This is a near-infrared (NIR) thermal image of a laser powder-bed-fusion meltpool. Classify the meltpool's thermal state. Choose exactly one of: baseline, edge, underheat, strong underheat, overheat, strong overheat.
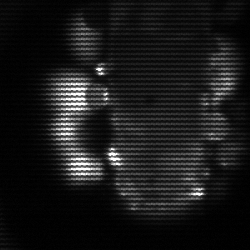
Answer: strong underheat